Field crop: maize
Growth stage: 2
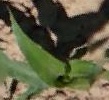
Species: maize